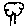
Label: tree